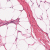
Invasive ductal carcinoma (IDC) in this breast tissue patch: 0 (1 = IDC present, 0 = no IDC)